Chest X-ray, PA view. Patient: 56 years old, sex F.
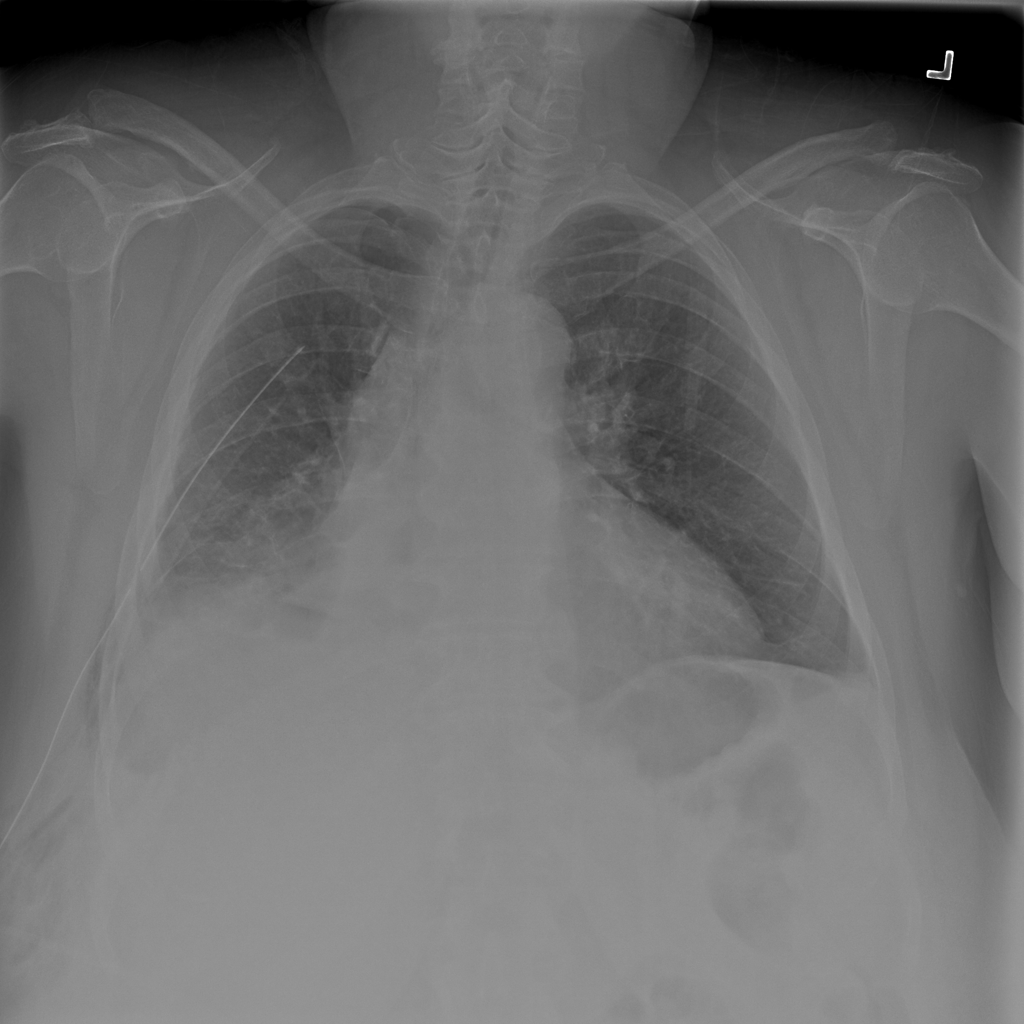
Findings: Effusion, Pneumothorax